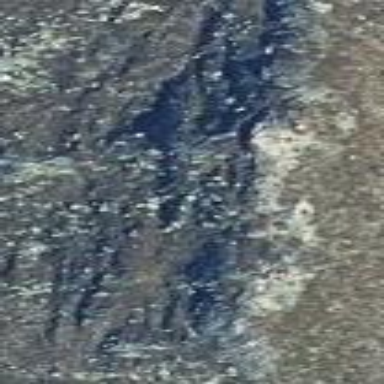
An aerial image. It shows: Landscape dominated by bare rock.